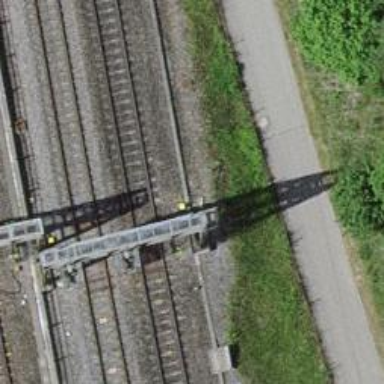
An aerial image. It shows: Railway signal.